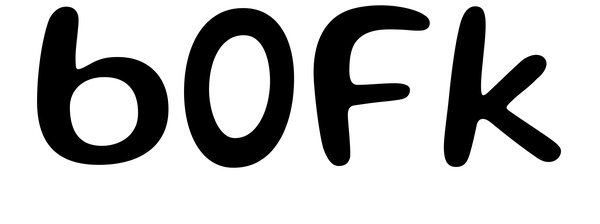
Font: Gluten_Regular